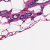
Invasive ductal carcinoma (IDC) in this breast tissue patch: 0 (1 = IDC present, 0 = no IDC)